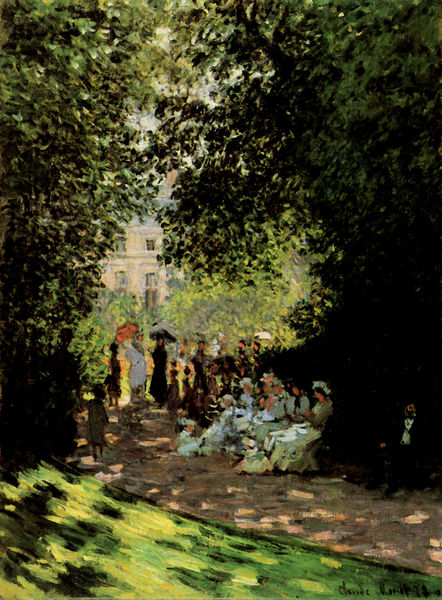
Titel: Parc Monceau
Künstler: Claude Monet
Standort: New York (New York)
Institution: The Metropolitan Museum of Art
Schlagwörter: baum, blau, blätter, dunkel, gemälde, gruppe, laub, mann, schatten, weiß, bäume, frauen, gelb, grün, impressionismus, landschaft, menschen, mädchen, ocker, sitzen, äste, blumen, damen, fenster, frankreich, frau, grau, hell, hintergrund, hut, hüte, kleid, kleider, licht, männer, orange, renoir, schwarz, strasse, tisch, vordergrund, gebäude, gras, haus, park, rasen, rot, schirm, schloss, sonnenschirm, weg, wiese, beige, gesellschaft, haube, herren, anzug, feier, mensch, bild, signatur, öl, zweige, pfad, sonne, reich, sitzend, familie, kind, personen, rosa, schön, wald, kinder, garten, sommer, fassade, allee, lila, ausflug, pause, picknick, rast, signiert, spazieren, bank, essen, frack, monet, lichteinfall, palast, spaziergang, wandern, zement, auguste, schirme, laubbaum, liebermann, bänke, sonntag, villa, laubbäume, eiche, claude, claude monet, wanderung, fesnter, bauwerk, sonnenschirme, schlossgarten, wandeln, spatziergang, knall, ficken, freiluft, strße, kot, 1880, claude mone, blaueskleid